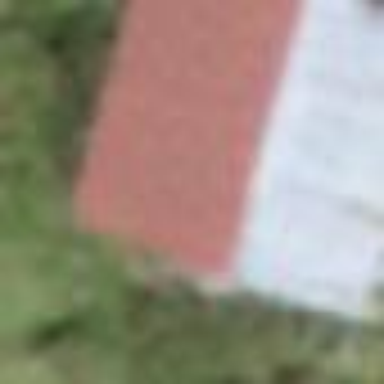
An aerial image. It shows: Building with red gabled metal roof.